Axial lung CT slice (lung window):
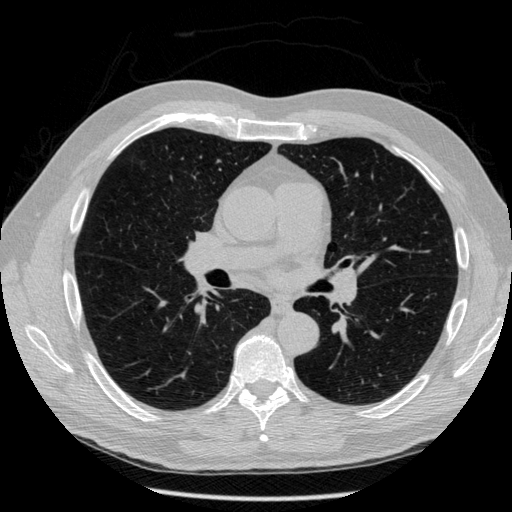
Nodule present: no